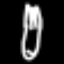
Label: fork